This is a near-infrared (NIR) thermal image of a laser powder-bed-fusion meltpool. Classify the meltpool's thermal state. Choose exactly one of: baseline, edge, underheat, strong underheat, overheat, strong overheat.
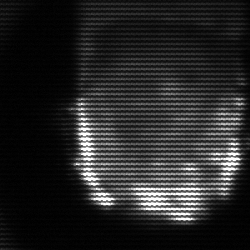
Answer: baseline